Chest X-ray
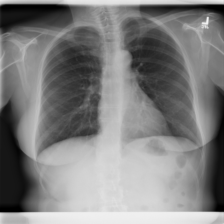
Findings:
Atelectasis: negative
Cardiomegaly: negative
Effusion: negative
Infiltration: negative
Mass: negative
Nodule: negative
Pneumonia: negative
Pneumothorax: negative
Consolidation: negative
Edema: negative
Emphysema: negative
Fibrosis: negative
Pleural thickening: negative
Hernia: negative